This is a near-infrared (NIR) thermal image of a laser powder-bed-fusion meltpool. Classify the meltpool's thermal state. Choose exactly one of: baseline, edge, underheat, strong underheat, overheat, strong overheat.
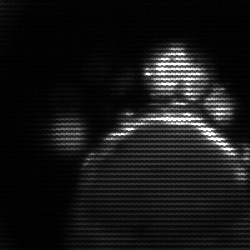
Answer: edge